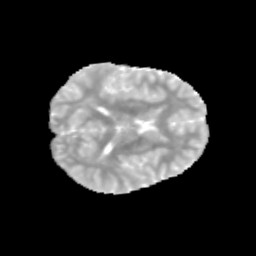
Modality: MD
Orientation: axial
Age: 12
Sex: male
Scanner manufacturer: siemens
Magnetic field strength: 3 T
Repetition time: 3.8 s
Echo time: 0.07 s